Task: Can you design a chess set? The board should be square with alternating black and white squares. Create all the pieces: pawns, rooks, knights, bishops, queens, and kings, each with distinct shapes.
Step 3378:
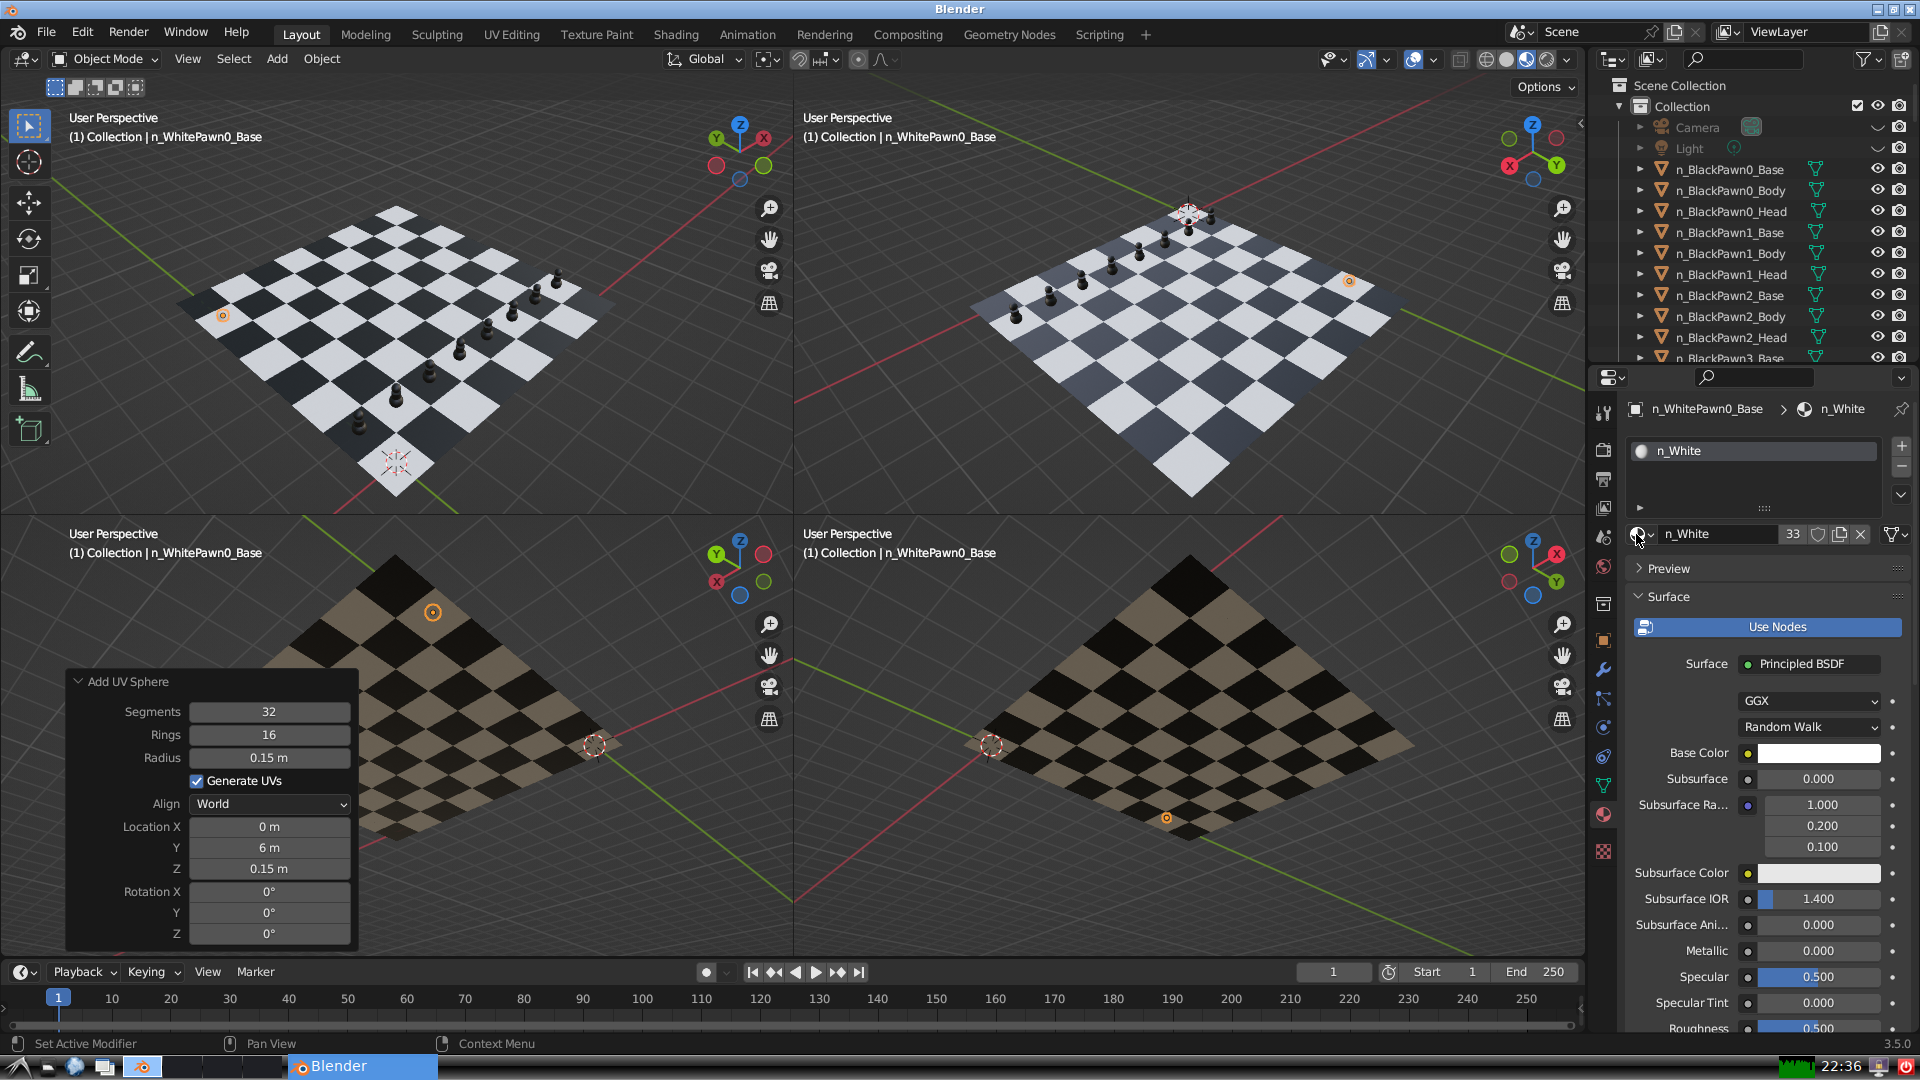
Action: {"mouse_move": [278, 58]}